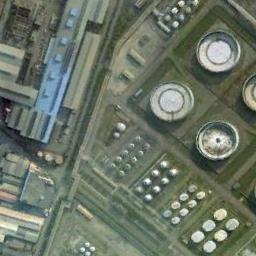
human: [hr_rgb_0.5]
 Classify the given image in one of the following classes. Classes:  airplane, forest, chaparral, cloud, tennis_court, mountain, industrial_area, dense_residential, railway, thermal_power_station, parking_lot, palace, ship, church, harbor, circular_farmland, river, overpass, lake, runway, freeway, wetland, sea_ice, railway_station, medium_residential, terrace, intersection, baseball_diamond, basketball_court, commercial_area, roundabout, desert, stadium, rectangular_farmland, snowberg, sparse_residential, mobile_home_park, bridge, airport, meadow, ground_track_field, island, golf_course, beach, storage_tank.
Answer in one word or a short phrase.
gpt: storage_tank